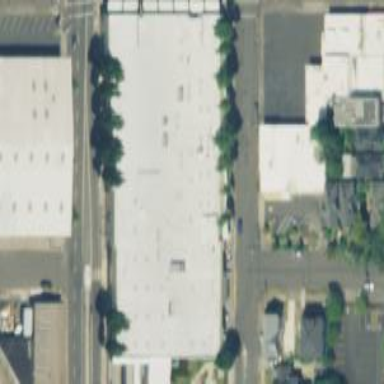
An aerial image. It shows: Building.